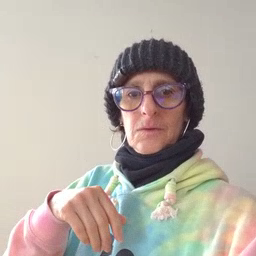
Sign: store